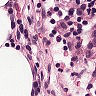
Metastatic tissue present: no